Question: Suppose i have a tree like
Now staring at vertex '8', I want to find the children of vertex '8' ie {3,10},Store them in a and again continue the same procedure for the remaining vertices until i reach the leaf nodes(the height of the tree is unknown while writing the query).
I want to write a query which will perform the above operations and should return an containing these .
Please help me in writing this query.
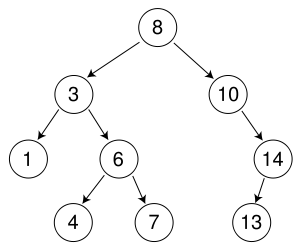
Answer: You might consider <URL> step:
'''
gremlin> g = TinkerGraphFactory.createTinkerGraph()
==>tinkergraph[vertices:6 edges:6]
gremlin> t=new Tree();g.v(1).out.tree(t).loop(2){true}
gremlin> t
==>v[1]={v[2]={}, v[3]={}, v[4]={}}
==>v[4]={v[3]={}, v[5]={}}
'''
I didn't fully follow the expected format portion of your question, so I'm not sure if the above accomplishes exactly what you asked for. You could likely use some groovy to convert 't' from there as needed as it gets most of the work done out-of-the-box.